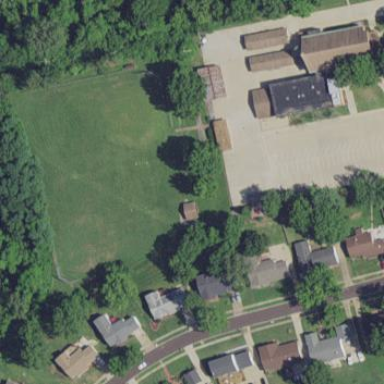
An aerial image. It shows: School.